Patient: sex M, age 76
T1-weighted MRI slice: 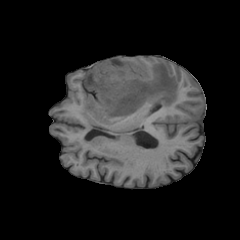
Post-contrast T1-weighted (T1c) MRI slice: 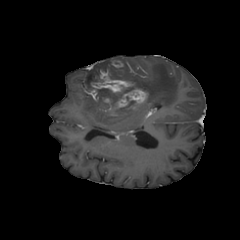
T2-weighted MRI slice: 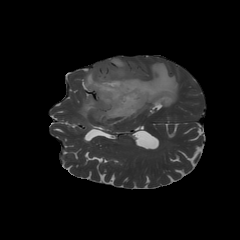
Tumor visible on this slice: yes
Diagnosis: Glioblastoma, IDH-wildtype
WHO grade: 4